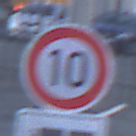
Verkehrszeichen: Geschwindigkeit10
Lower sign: HinweisDurchSinnbild16
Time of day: SunriseSunset
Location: Outdoor (Suburban)
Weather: PartlyCloudy
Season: NotSpecified
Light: Natural